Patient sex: M
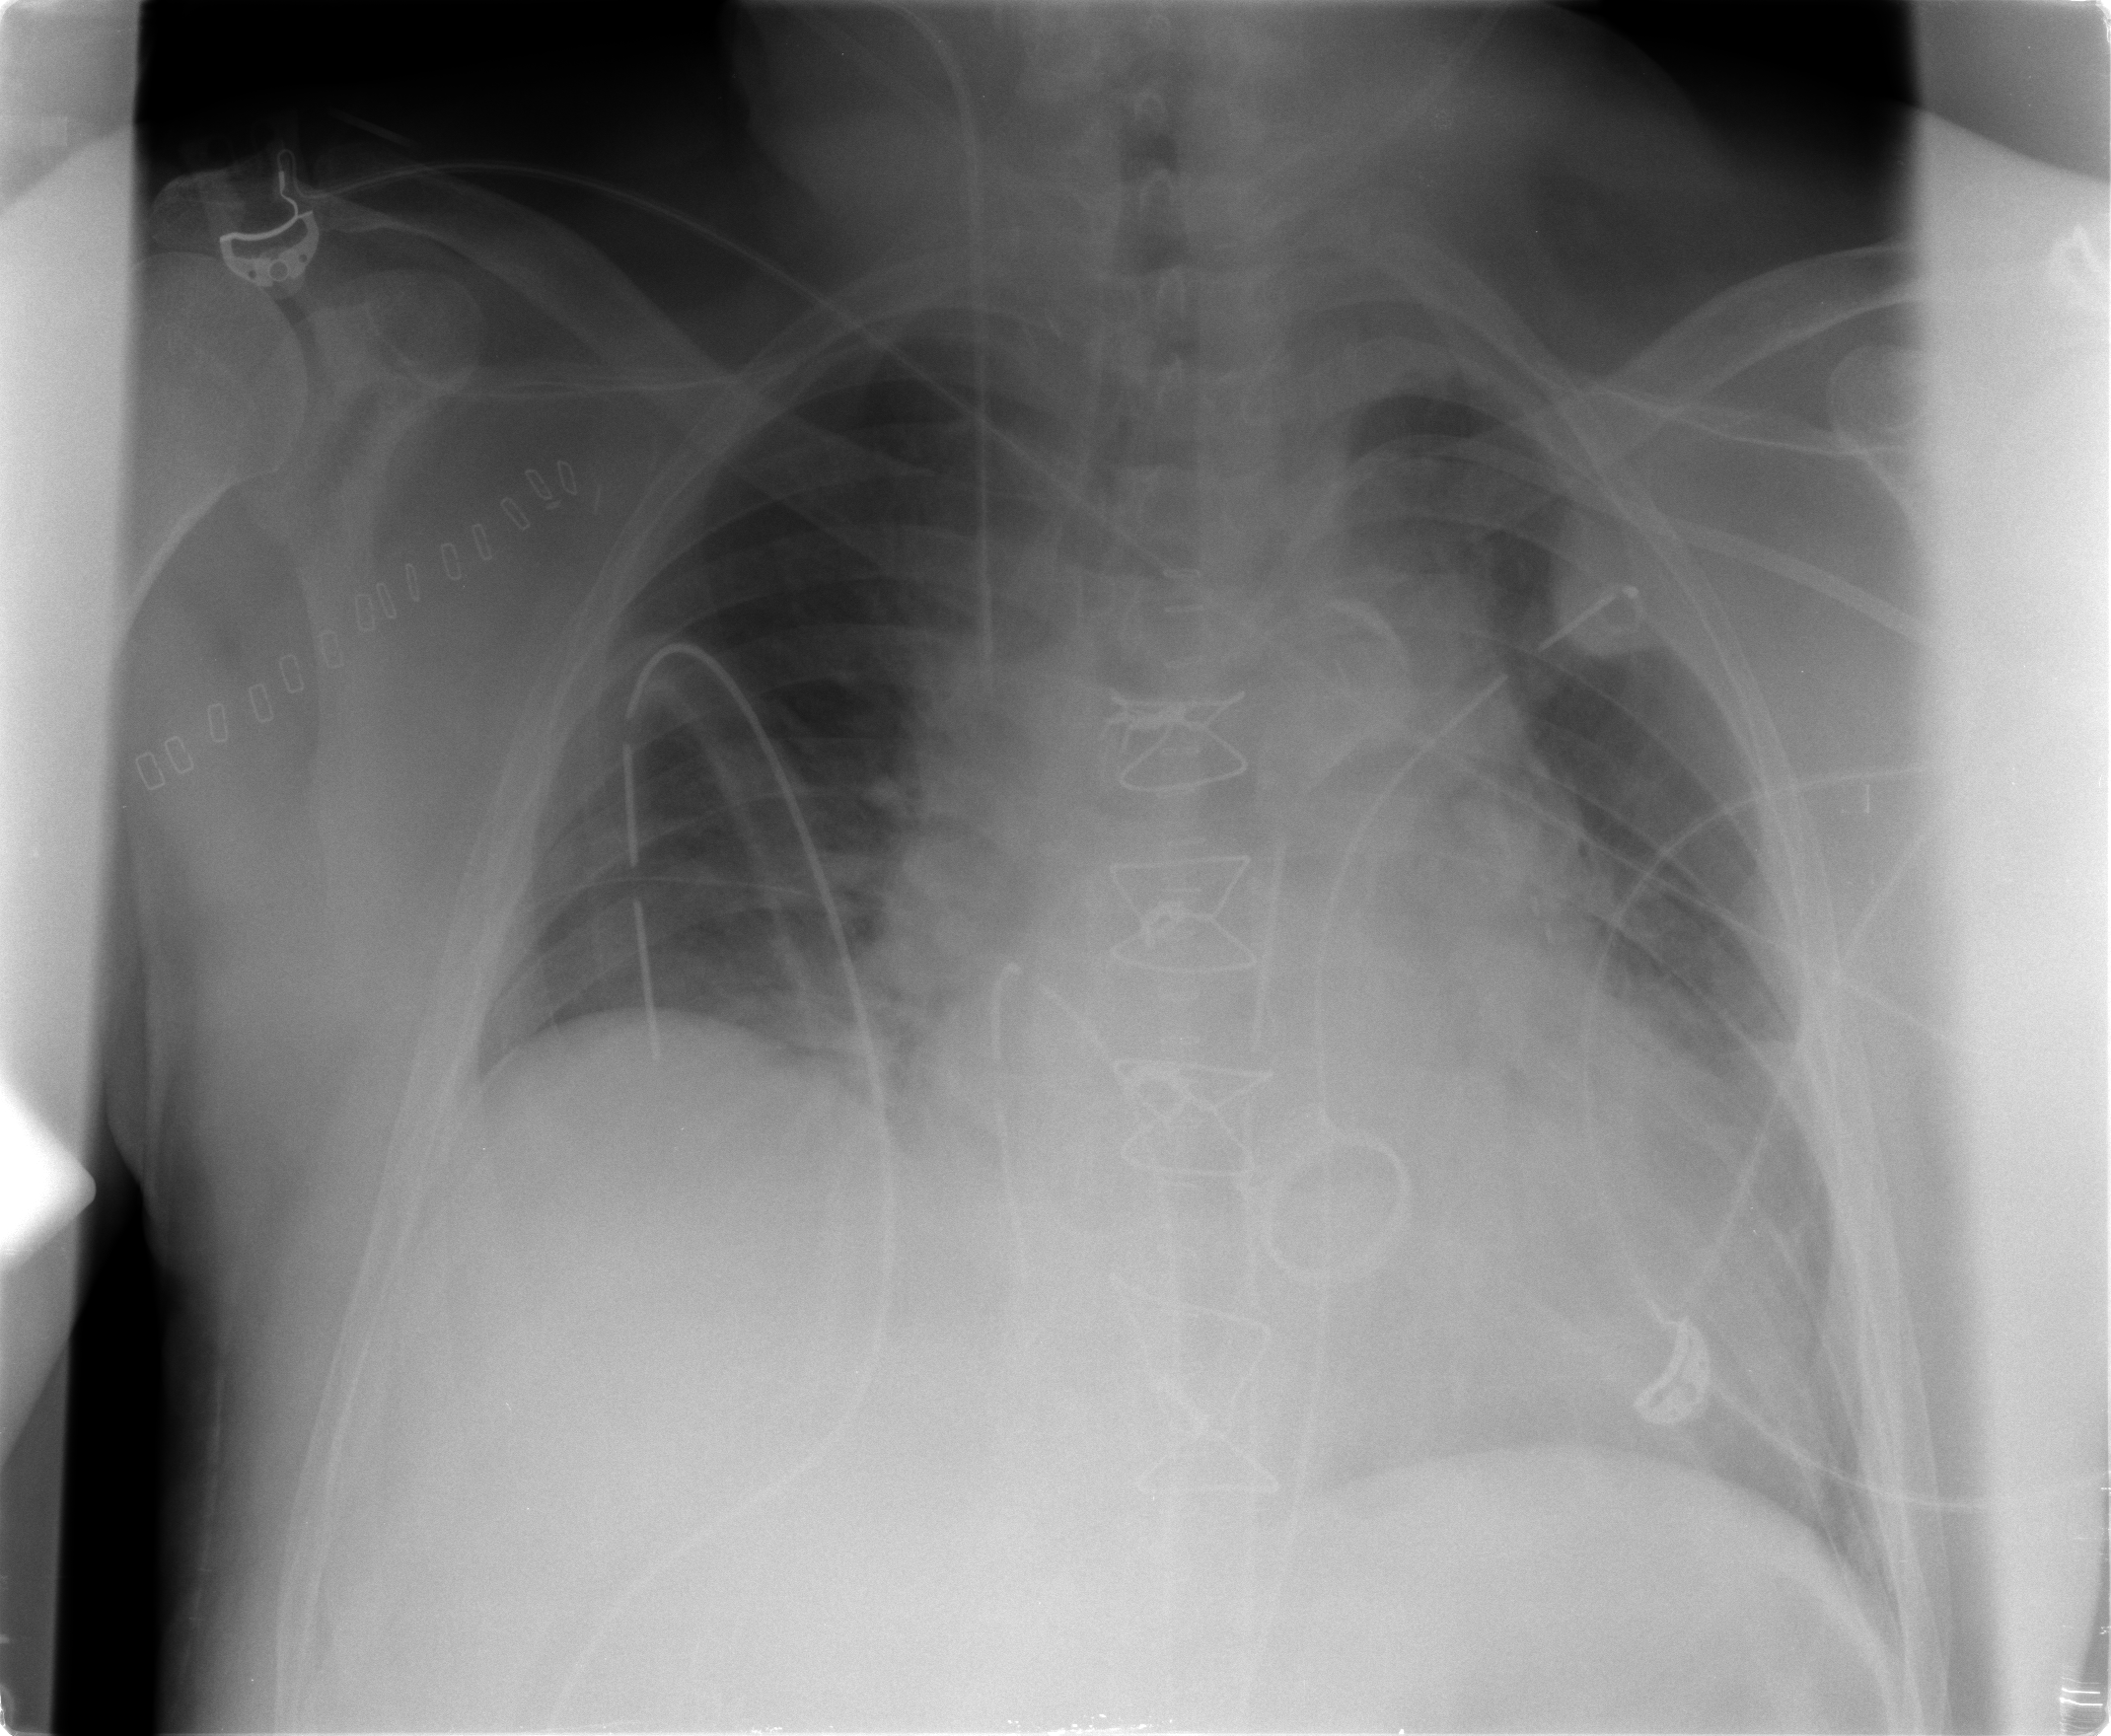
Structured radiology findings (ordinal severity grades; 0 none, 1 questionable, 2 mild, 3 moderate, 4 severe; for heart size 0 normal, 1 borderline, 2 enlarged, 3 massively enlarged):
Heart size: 1
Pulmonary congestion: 2
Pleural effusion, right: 0
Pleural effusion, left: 1
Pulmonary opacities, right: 1
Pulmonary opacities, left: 1
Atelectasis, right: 2
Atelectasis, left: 2